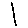
Label: line